Interaction volume radius: 10 \u00c5
Interaction volume height: 20 \u00c5
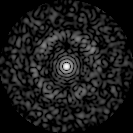
Disorder parameter: 0.7927